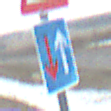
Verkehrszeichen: VorrangVorGegenverkehr
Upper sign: FussgaengerRechts
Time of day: SunriseSunset
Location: Outdoor (RoadRail)
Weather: PartlyCloudy
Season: NotSpecified
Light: Natural